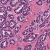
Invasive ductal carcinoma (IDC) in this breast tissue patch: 1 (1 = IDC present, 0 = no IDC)